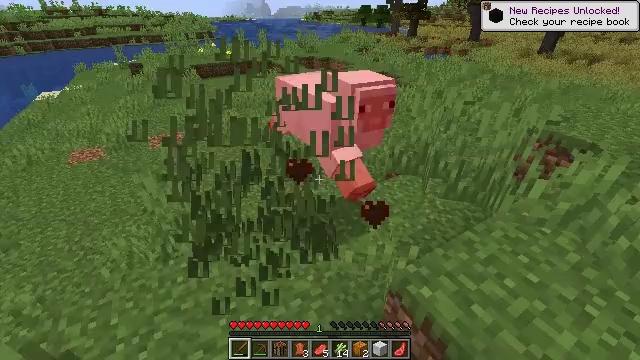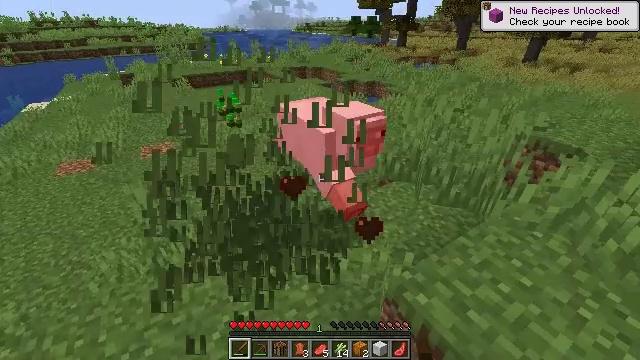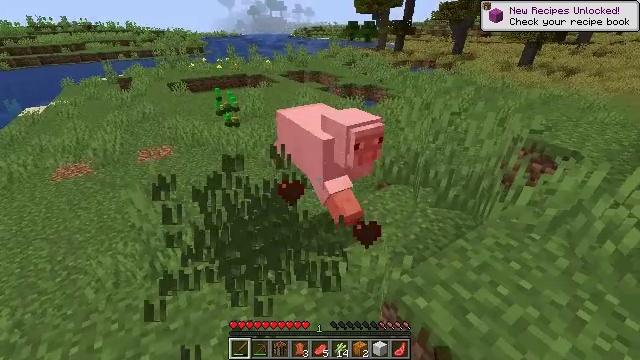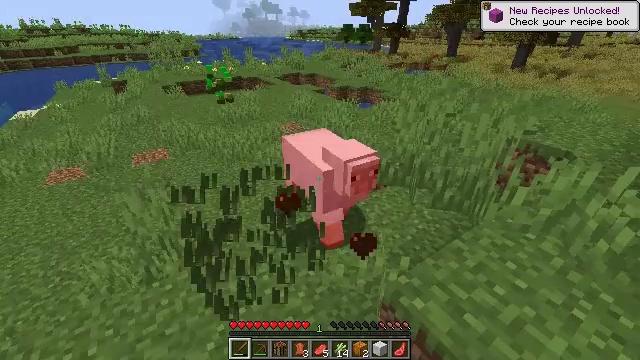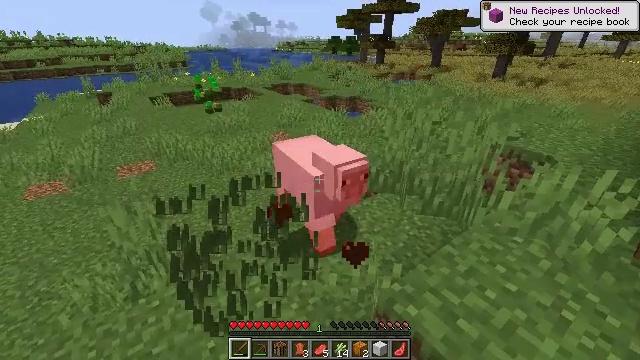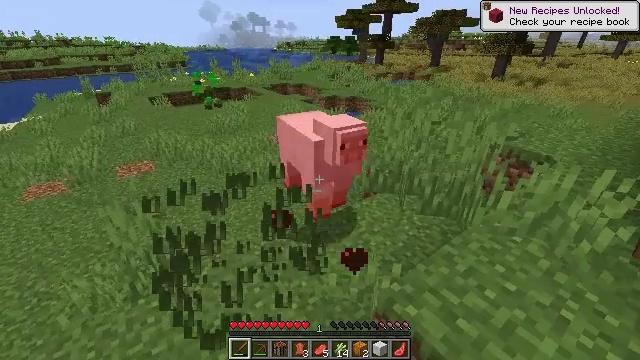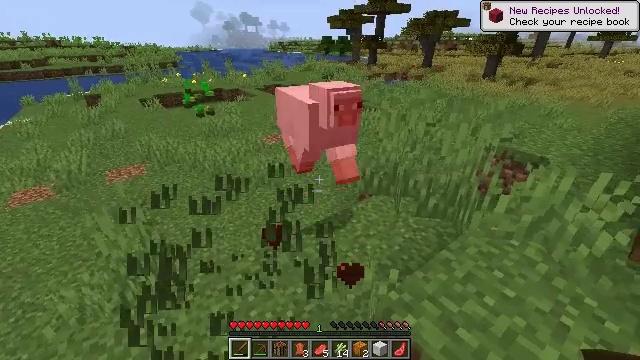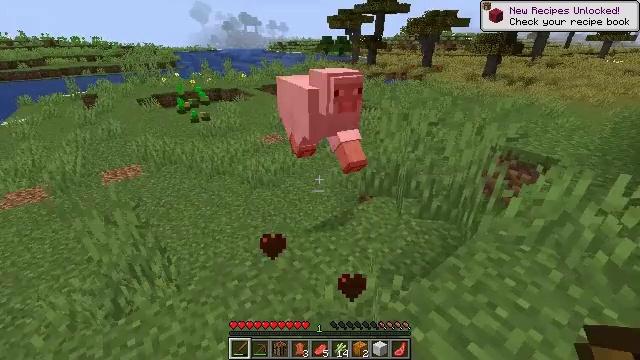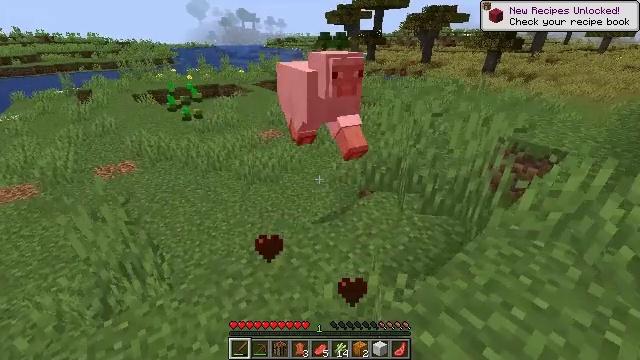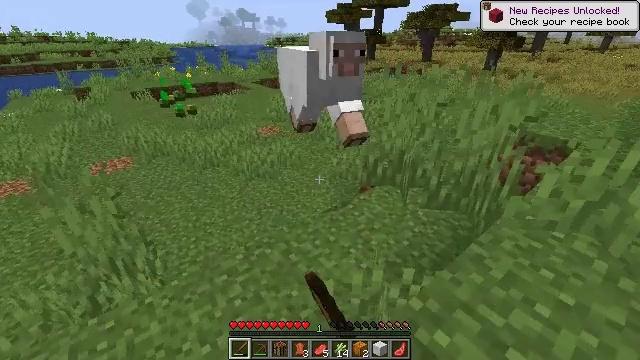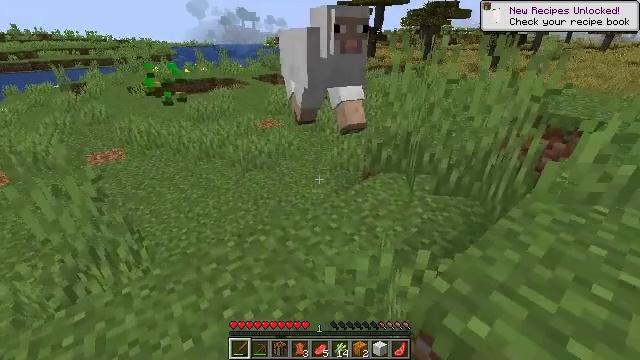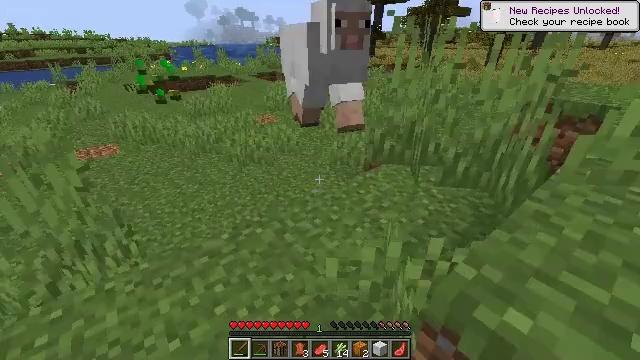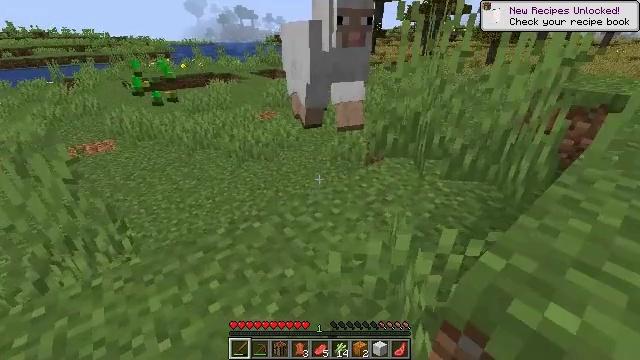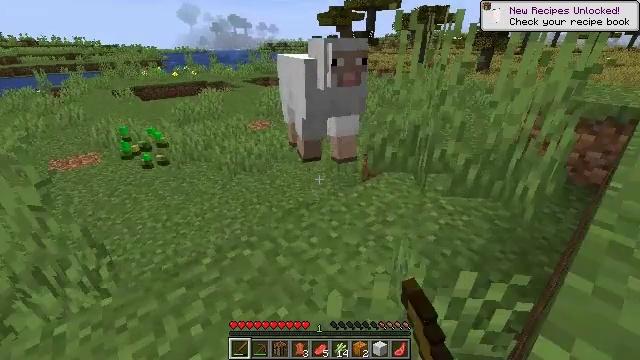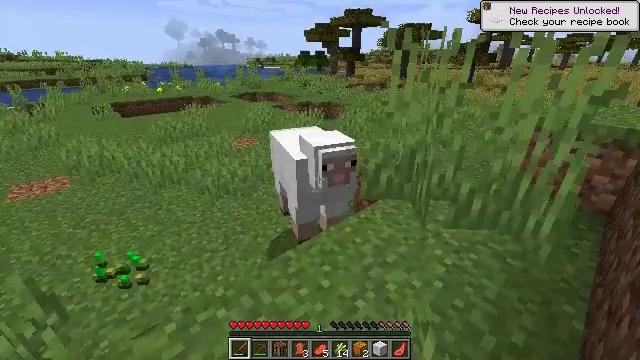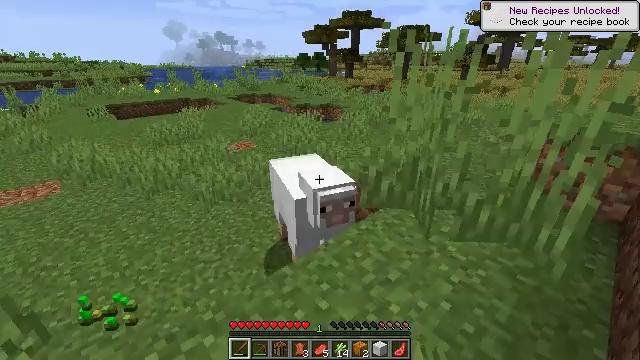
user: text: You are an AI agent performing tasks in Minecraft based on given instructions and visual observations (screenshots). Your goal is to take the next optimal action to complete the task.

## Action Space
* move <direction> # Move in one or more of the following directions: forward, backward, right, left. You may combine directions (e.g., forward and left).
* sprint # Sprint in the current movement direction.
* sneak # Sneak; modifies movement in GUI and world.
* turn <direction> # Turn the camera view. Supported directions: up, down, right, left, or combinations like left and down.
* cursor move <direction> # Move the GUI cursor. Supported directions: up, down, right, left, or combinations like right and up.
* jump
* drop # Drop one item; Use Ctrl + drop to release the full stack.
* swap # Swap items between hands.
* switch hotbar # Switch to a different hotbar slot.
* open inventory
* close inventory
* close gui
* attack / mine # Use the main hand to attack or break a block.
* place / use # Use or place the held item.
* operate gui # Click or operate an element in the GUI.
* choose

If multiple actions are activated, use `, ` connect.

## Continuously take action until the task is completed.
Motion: motion action
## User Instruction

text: Clear the ground by mining grass.
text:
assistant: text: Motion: turn right and up
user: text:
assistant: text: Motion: no_op
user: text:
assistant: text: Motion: no_op
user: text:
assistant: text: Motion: turn right and up
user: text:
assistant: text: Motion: no_op
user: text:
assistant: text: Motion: move forward, turn right
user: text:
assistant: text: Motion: move forward
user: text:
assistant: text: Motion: move forward, attack / mine
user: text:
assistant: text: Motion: move forward, attack / mine
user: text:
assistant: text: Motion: move forward, attack / mine
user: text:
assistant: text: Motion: move forward
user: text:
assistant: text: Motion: move forward, attack / mine
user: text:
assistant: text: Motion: move forward, turn right and up, attack / mine
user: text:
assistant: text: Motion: move forward, turn right and up
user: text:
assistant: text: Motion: move forward
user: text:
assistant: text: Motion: move forward, turn up
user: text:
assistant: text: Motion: move forward
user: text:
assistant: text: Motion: move forward, turn right and up
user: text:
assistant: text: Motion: move forward
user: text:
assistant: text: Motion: move forward, attack / mine
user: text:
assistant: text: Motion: move forward, attack / mine
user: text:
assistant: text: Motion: move forward, attack / mine
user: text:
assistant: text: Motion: move forward
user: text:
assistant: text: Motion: move forward, turn down, attack / mine
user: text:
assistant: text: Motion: move forward, turn down, attack / mine
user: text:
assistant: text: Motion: move forward, turn down
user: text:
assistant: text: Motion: move forward, turn down
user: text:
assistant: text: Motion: move forward, turn down
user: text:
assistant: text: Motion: move forward, turn down, attack / mine
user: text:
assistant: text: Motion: move forward, turn left and down, attack / mine